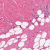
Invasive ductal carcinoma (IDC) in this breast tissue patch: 0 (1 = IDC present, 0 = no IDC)